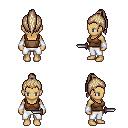
a pixel art fantasy rpg character, female body template, human, tanned skin, brown pirate shirt, white pants, white blonde long topknot hairstyle, white cloth bracers, dagger, four views (front, back, left, right), 2x2 character sprite sheet, small pixel art, hard edges, no anti-aliasing